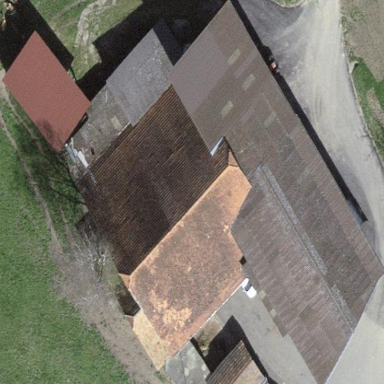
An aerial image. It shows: Farm auxiliary building with gabled roof.